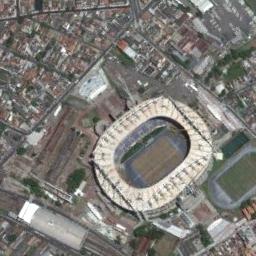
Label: stadium